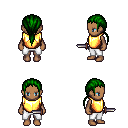
a pixel art fantasy rpg character, female body template, human, dark skin, gold chest armor, white pants, green ponytail hairstyle, dagger, four views (front, back, left, right), 2x2 character sprite sheet, small pixel art, hard edges, no anti-aliasing